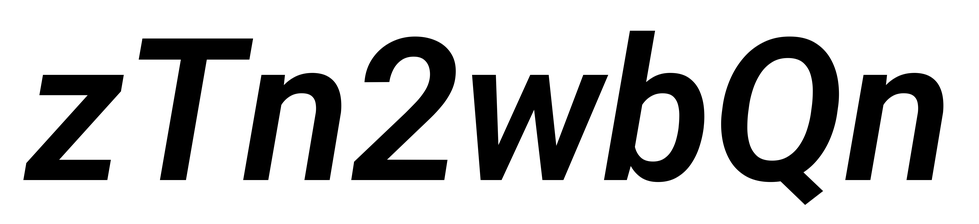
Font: Roboto-Italic_SemiBold_Italic